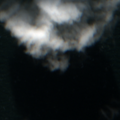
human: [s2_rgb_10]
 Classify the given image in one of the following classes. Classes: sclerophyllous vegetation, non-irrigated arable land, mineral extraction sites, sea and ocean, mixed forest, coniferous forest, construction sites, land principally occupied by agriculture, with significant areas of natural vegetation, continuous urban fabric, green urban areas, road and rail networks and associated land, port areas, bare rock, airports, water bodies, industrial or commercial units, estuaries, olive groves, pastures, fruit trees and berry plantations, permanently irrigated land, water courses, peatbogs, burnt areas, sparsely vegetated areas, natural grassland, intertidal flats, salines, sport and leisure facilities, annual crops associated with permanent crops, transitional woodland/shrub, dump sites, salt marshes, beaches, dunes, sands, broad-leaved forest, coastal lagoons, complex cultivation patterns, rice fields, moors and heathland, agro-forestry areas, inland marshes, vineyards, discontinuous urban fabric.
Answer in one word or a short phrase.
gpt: sea and ocean